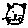
Label: cat